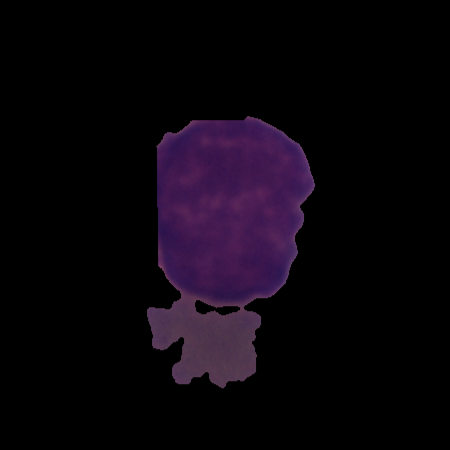
Label: cancer